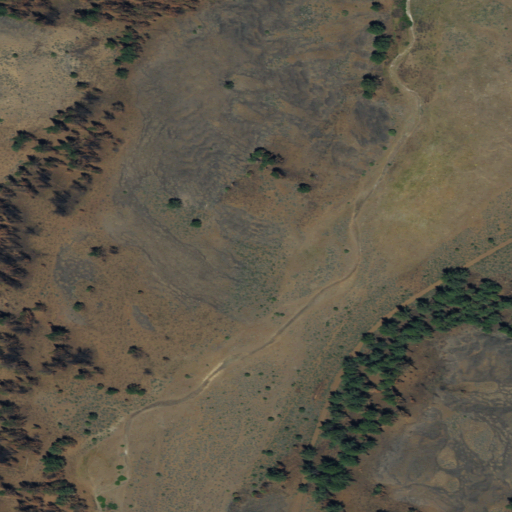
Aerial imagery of valley in California named Squaw Canyon containing shrub, grassland, evergreen forest, woody wetlands, and herbaceous wetlands